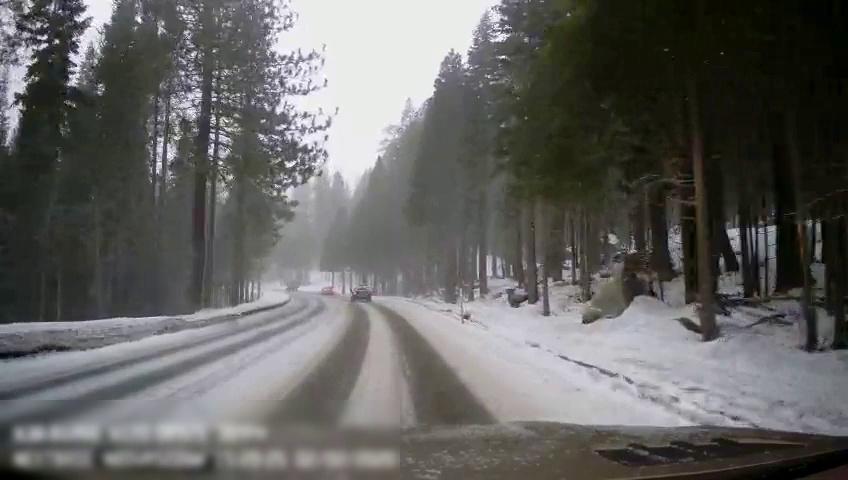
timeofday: Day
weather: Snowy
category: Drivable Space
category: Vehicles | Car
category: Vehicles | SUV